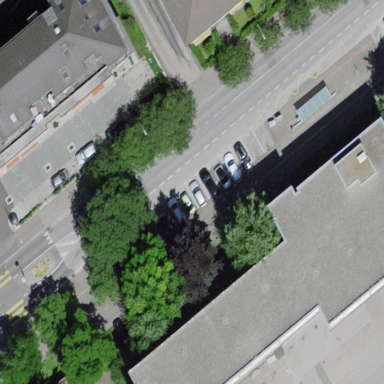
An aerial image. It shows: Parking lane.